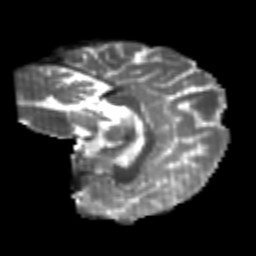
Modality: T2w
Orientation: sagittal
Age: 24
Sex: female
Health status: healthy
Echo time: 0.074 s